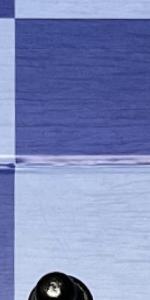
Label: Empty